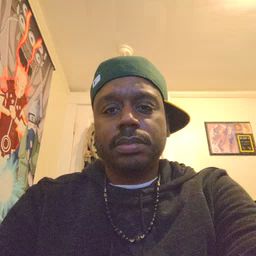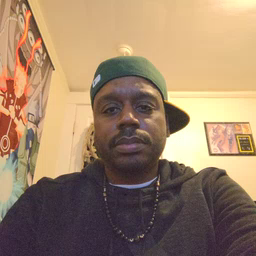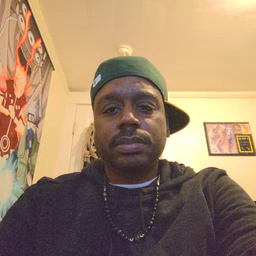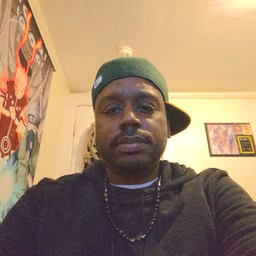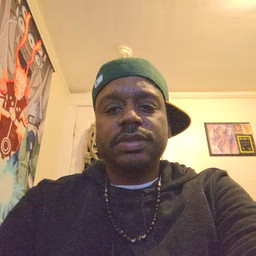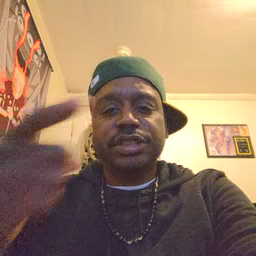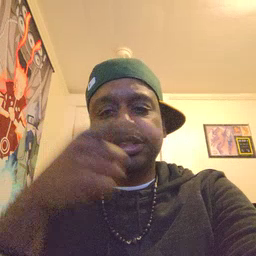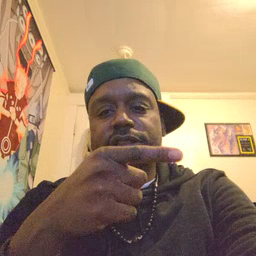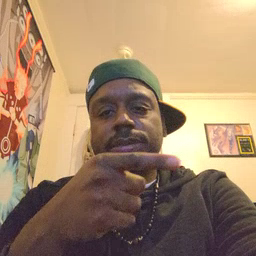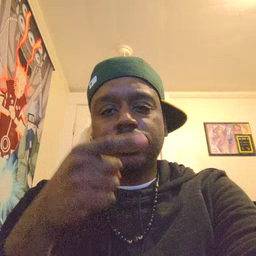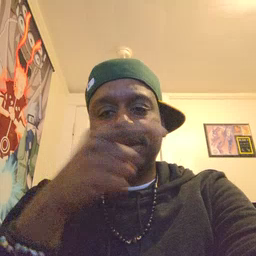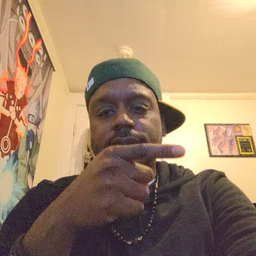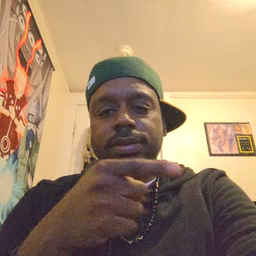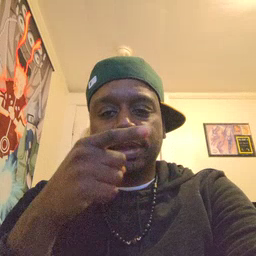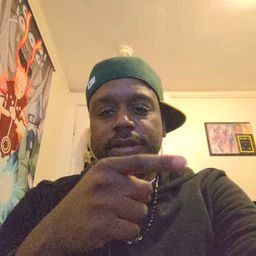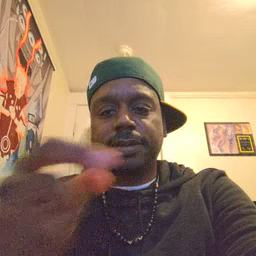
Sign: hesheit